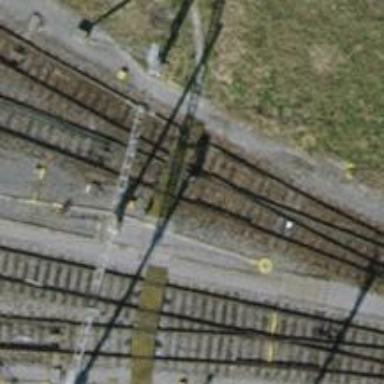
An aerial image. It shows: Uncontrolled railway crossing.